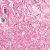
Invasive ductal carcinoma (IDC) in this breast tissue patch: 0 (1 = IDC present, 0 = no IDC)